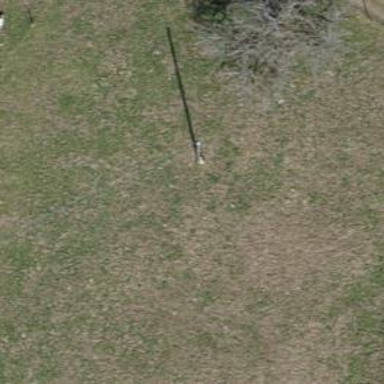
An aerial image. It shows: Minor power line.